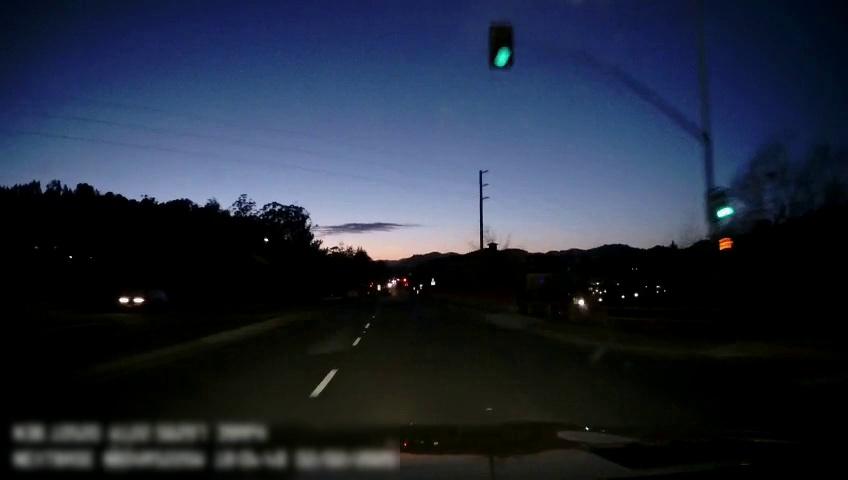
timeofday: Dusk/Dawn/Twilight
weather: Other
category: Drivable Space
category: Drivable Space
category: Vehicles | Car
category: Lanes | Opposite Lane
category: Lanes | Alternate Lane
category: Traffic | Lights
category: Traffic | Lights
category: Traffic | Signs